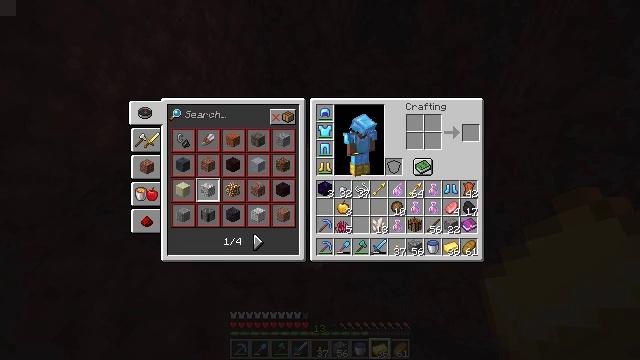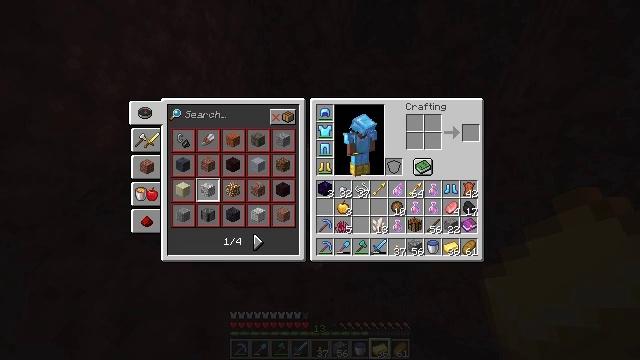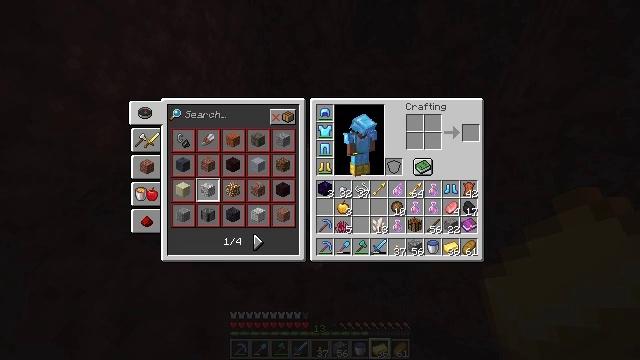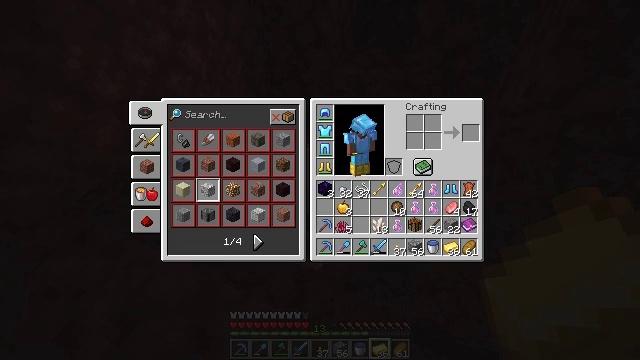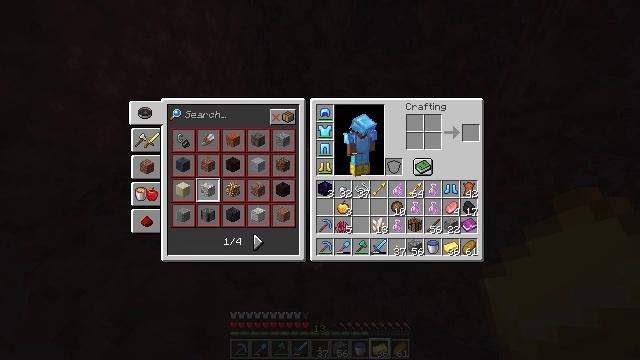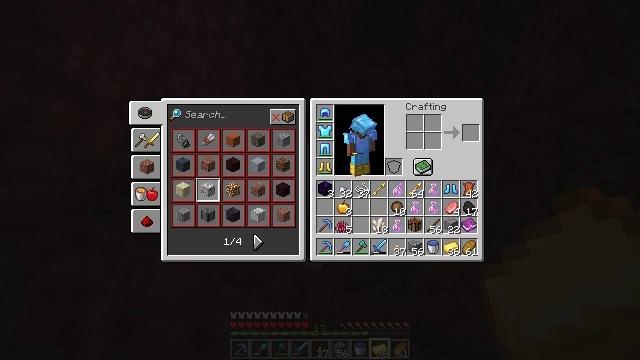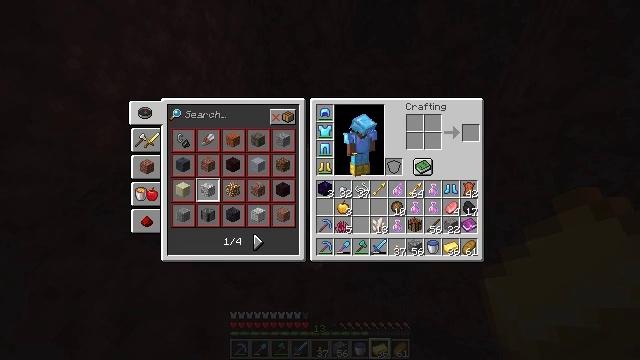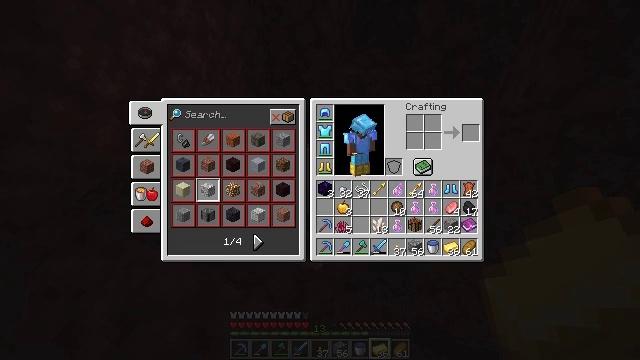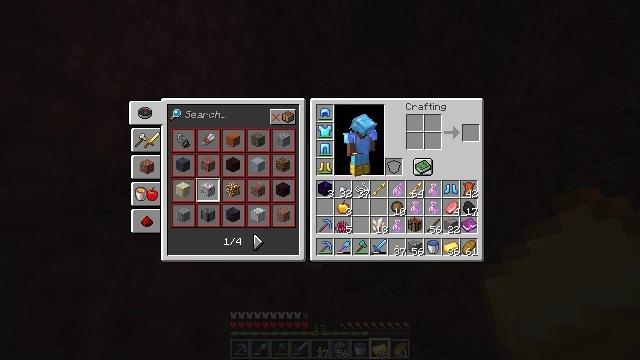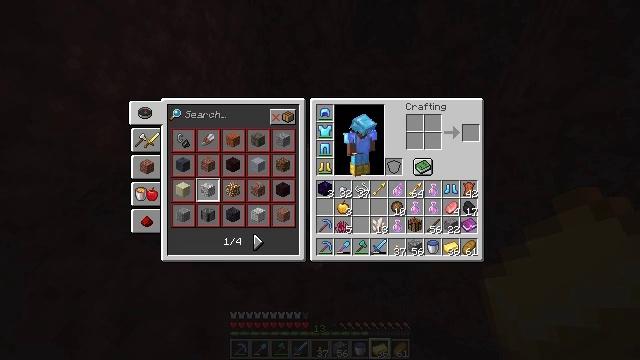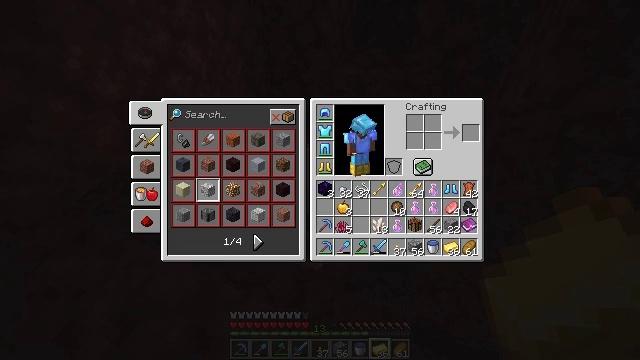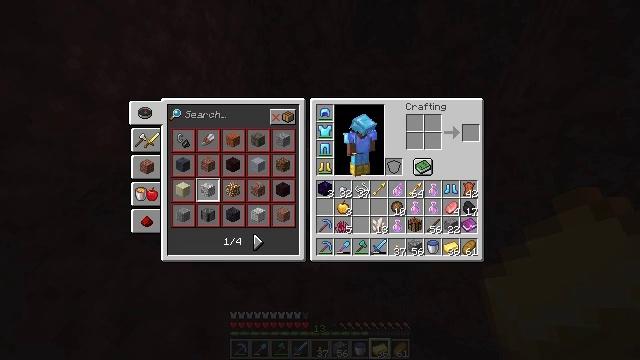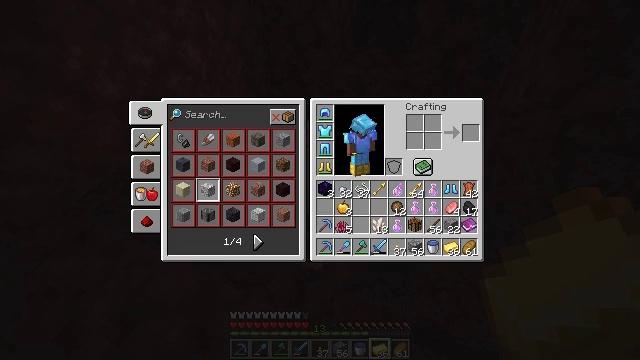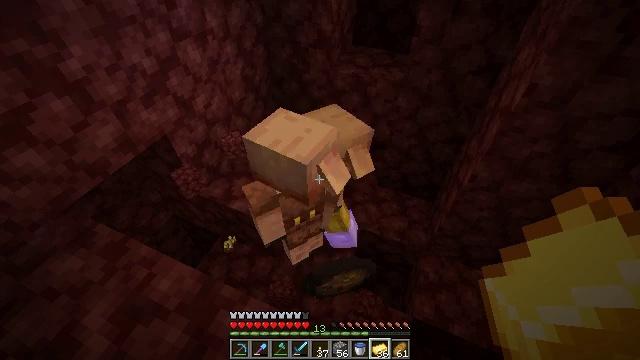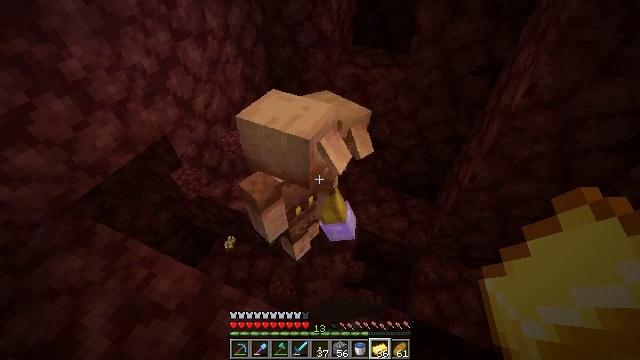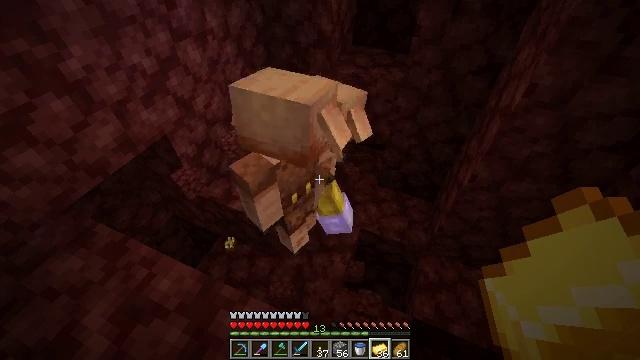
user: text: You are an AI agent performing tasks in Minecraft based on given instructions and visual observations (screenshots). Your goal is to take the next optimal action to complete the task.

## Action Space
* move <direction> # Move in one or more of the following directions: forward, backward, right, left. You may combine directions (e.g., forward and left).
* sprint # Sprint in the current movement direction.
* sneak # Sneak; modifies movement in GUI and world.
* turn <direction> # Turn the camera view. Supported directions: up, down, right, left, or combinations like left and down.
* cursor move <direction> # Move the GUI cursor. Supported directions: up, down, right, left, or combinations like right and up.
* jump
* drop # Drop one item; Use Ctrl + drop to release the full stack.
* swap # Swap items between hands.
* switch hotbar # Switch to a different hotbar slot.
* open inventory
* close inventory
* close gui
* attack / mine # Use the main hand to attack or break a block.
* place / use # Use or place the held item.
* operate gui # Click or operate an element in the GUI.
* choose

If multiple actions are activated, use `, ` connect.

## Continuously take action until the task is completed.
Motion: motion action
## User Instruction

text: Drop a gold ingot.
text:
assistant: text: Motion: no_op
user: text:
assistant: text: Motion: no_op
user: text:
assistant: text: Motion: no_op
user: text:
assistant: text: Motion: no_op
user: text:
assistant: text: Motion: no_op
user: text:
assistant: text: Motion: no_op
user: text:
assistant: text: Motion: no_op
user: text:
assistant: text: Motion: no_op
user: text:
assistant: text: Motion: no_op
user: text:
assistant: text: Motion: no_op
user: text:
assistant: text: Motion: no_op
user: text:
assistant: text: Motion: no_op
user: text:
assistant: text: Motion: no_op
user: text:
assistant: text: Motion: no_op
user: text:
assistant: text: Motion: no_op
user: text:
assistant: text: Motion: no_op
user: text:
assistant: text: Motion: no_op
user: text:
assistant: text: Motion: no_op
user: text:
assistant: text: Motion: no_op
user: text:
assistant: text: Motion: no_op
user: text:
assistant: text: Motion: no_op
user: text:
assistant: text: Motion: no_op
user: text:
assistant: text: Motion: no_op
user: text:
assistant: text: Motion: no_op
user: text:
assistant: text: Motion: no_op
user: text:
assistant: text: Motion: turn left and down
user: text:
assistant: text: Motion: turn left and down
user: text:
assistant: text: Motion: turn left
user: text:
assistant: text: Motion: no_op
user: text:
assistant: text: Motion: drop